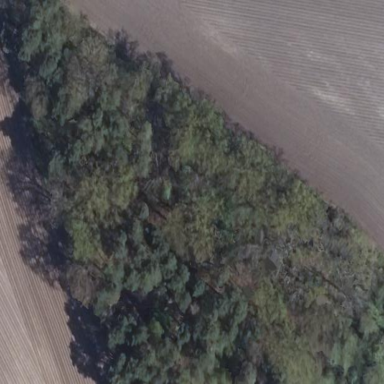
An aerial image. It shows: Beautiful woodland area.